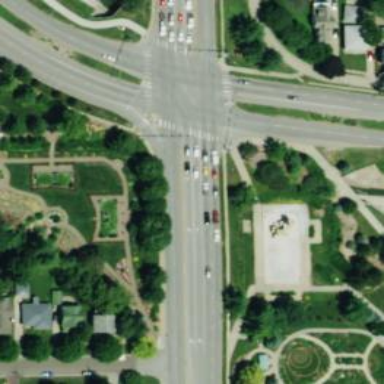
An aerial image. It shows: Crossing with pedestrian island and zebra markings.